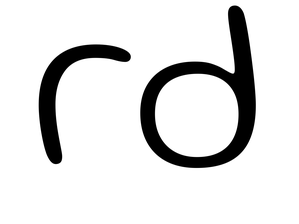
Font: Gluten_ExtraLight